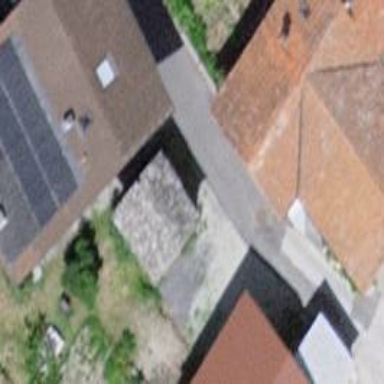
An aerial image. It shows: Alley classified as service road.